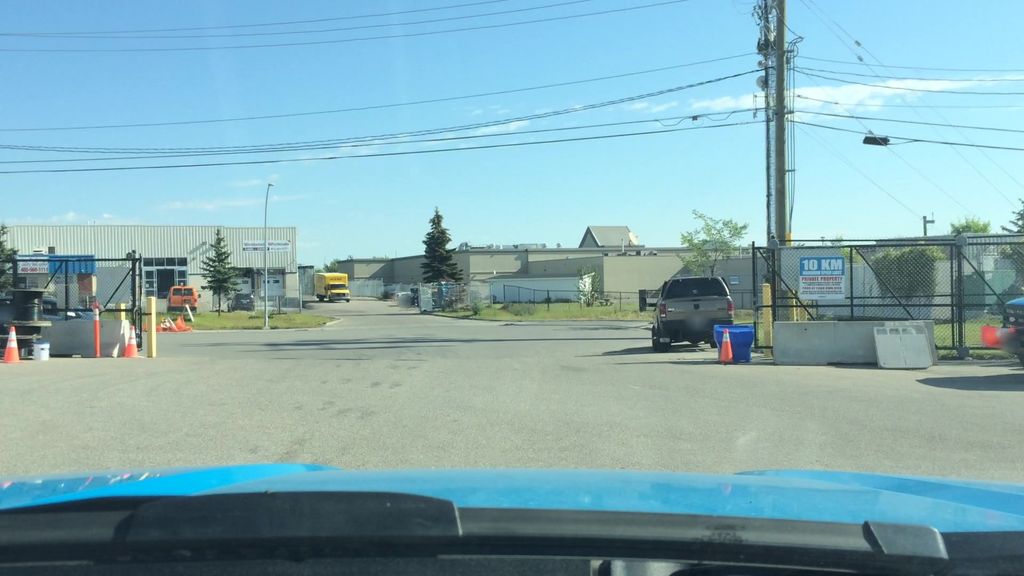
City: calgary